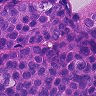
Metastatic tissue present: yes